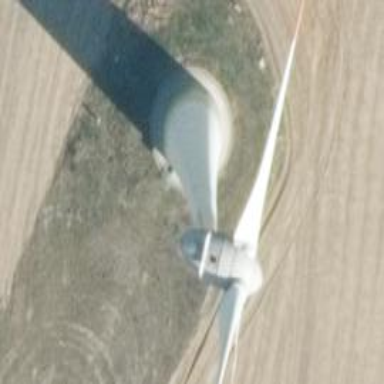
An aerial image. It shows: Wind generator in the form of horizontal axis wind turbine.